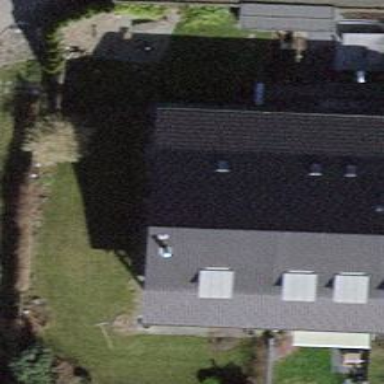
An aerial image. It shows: Terrace building with gabled roof.